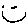
Label: smiley face